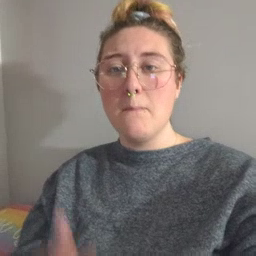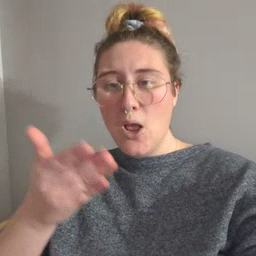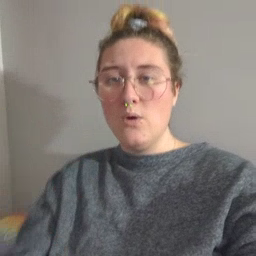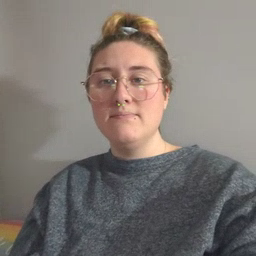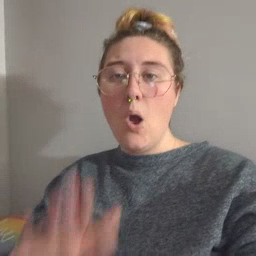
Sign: boat